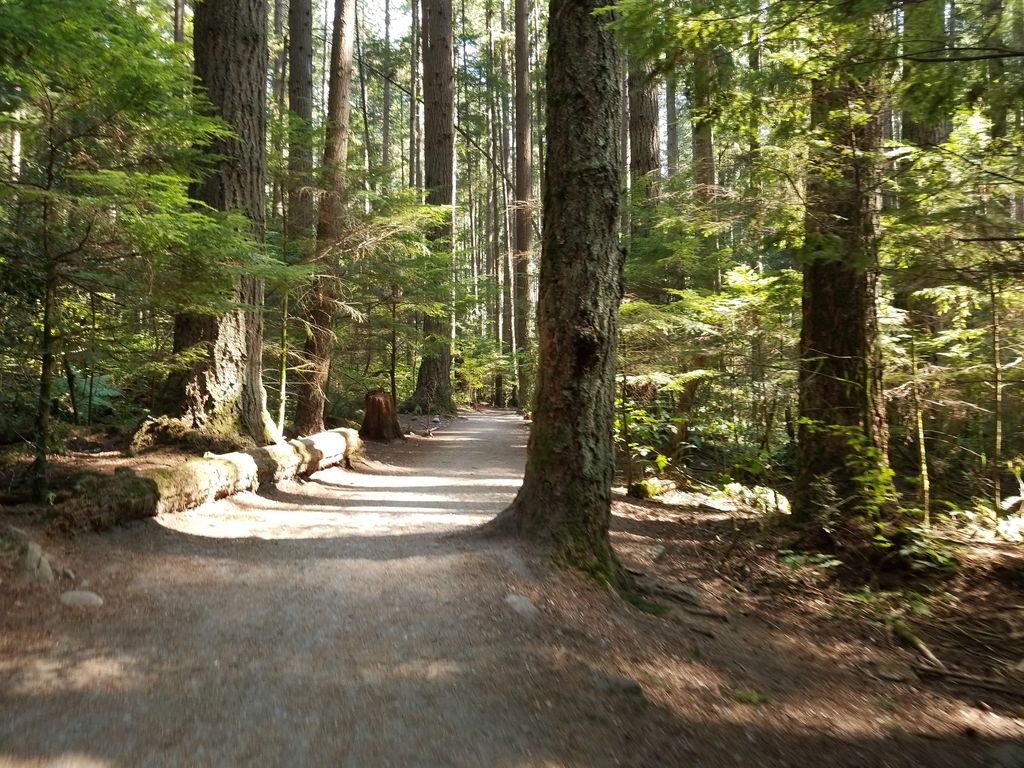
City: vancouver